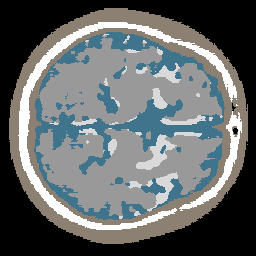
Label: no_lesion